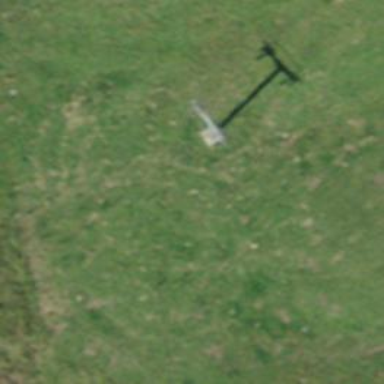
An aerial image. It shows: Pylon used for aerialway.